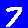
Digit: 7